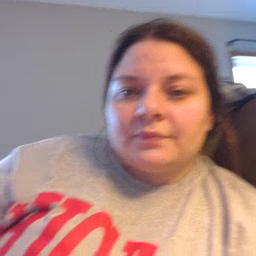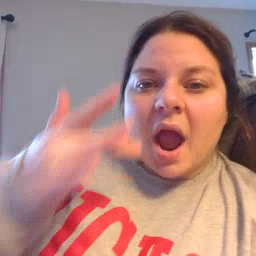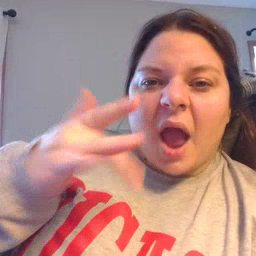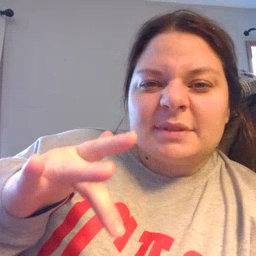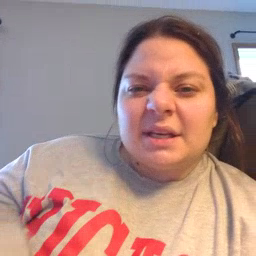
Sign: empty